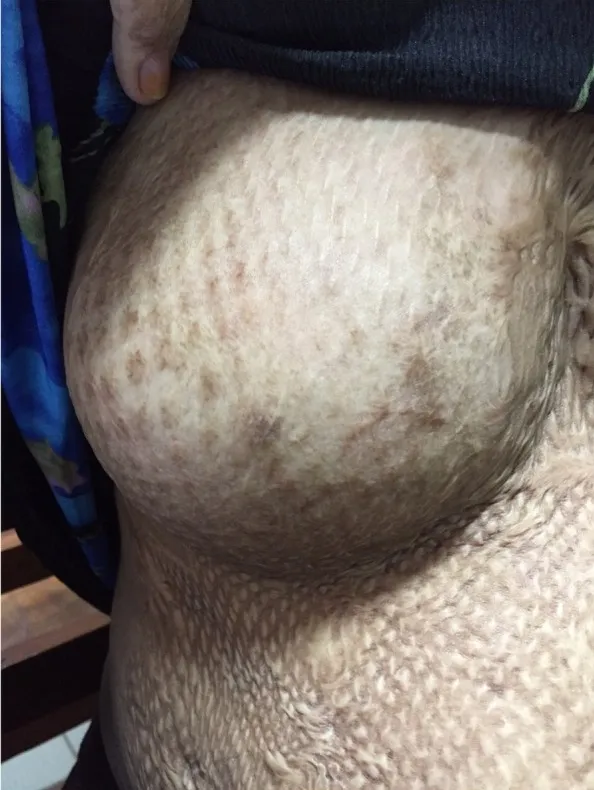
Antenatal: Right breast.
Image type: medical_photograph (other_medical_photograph)